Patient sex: F
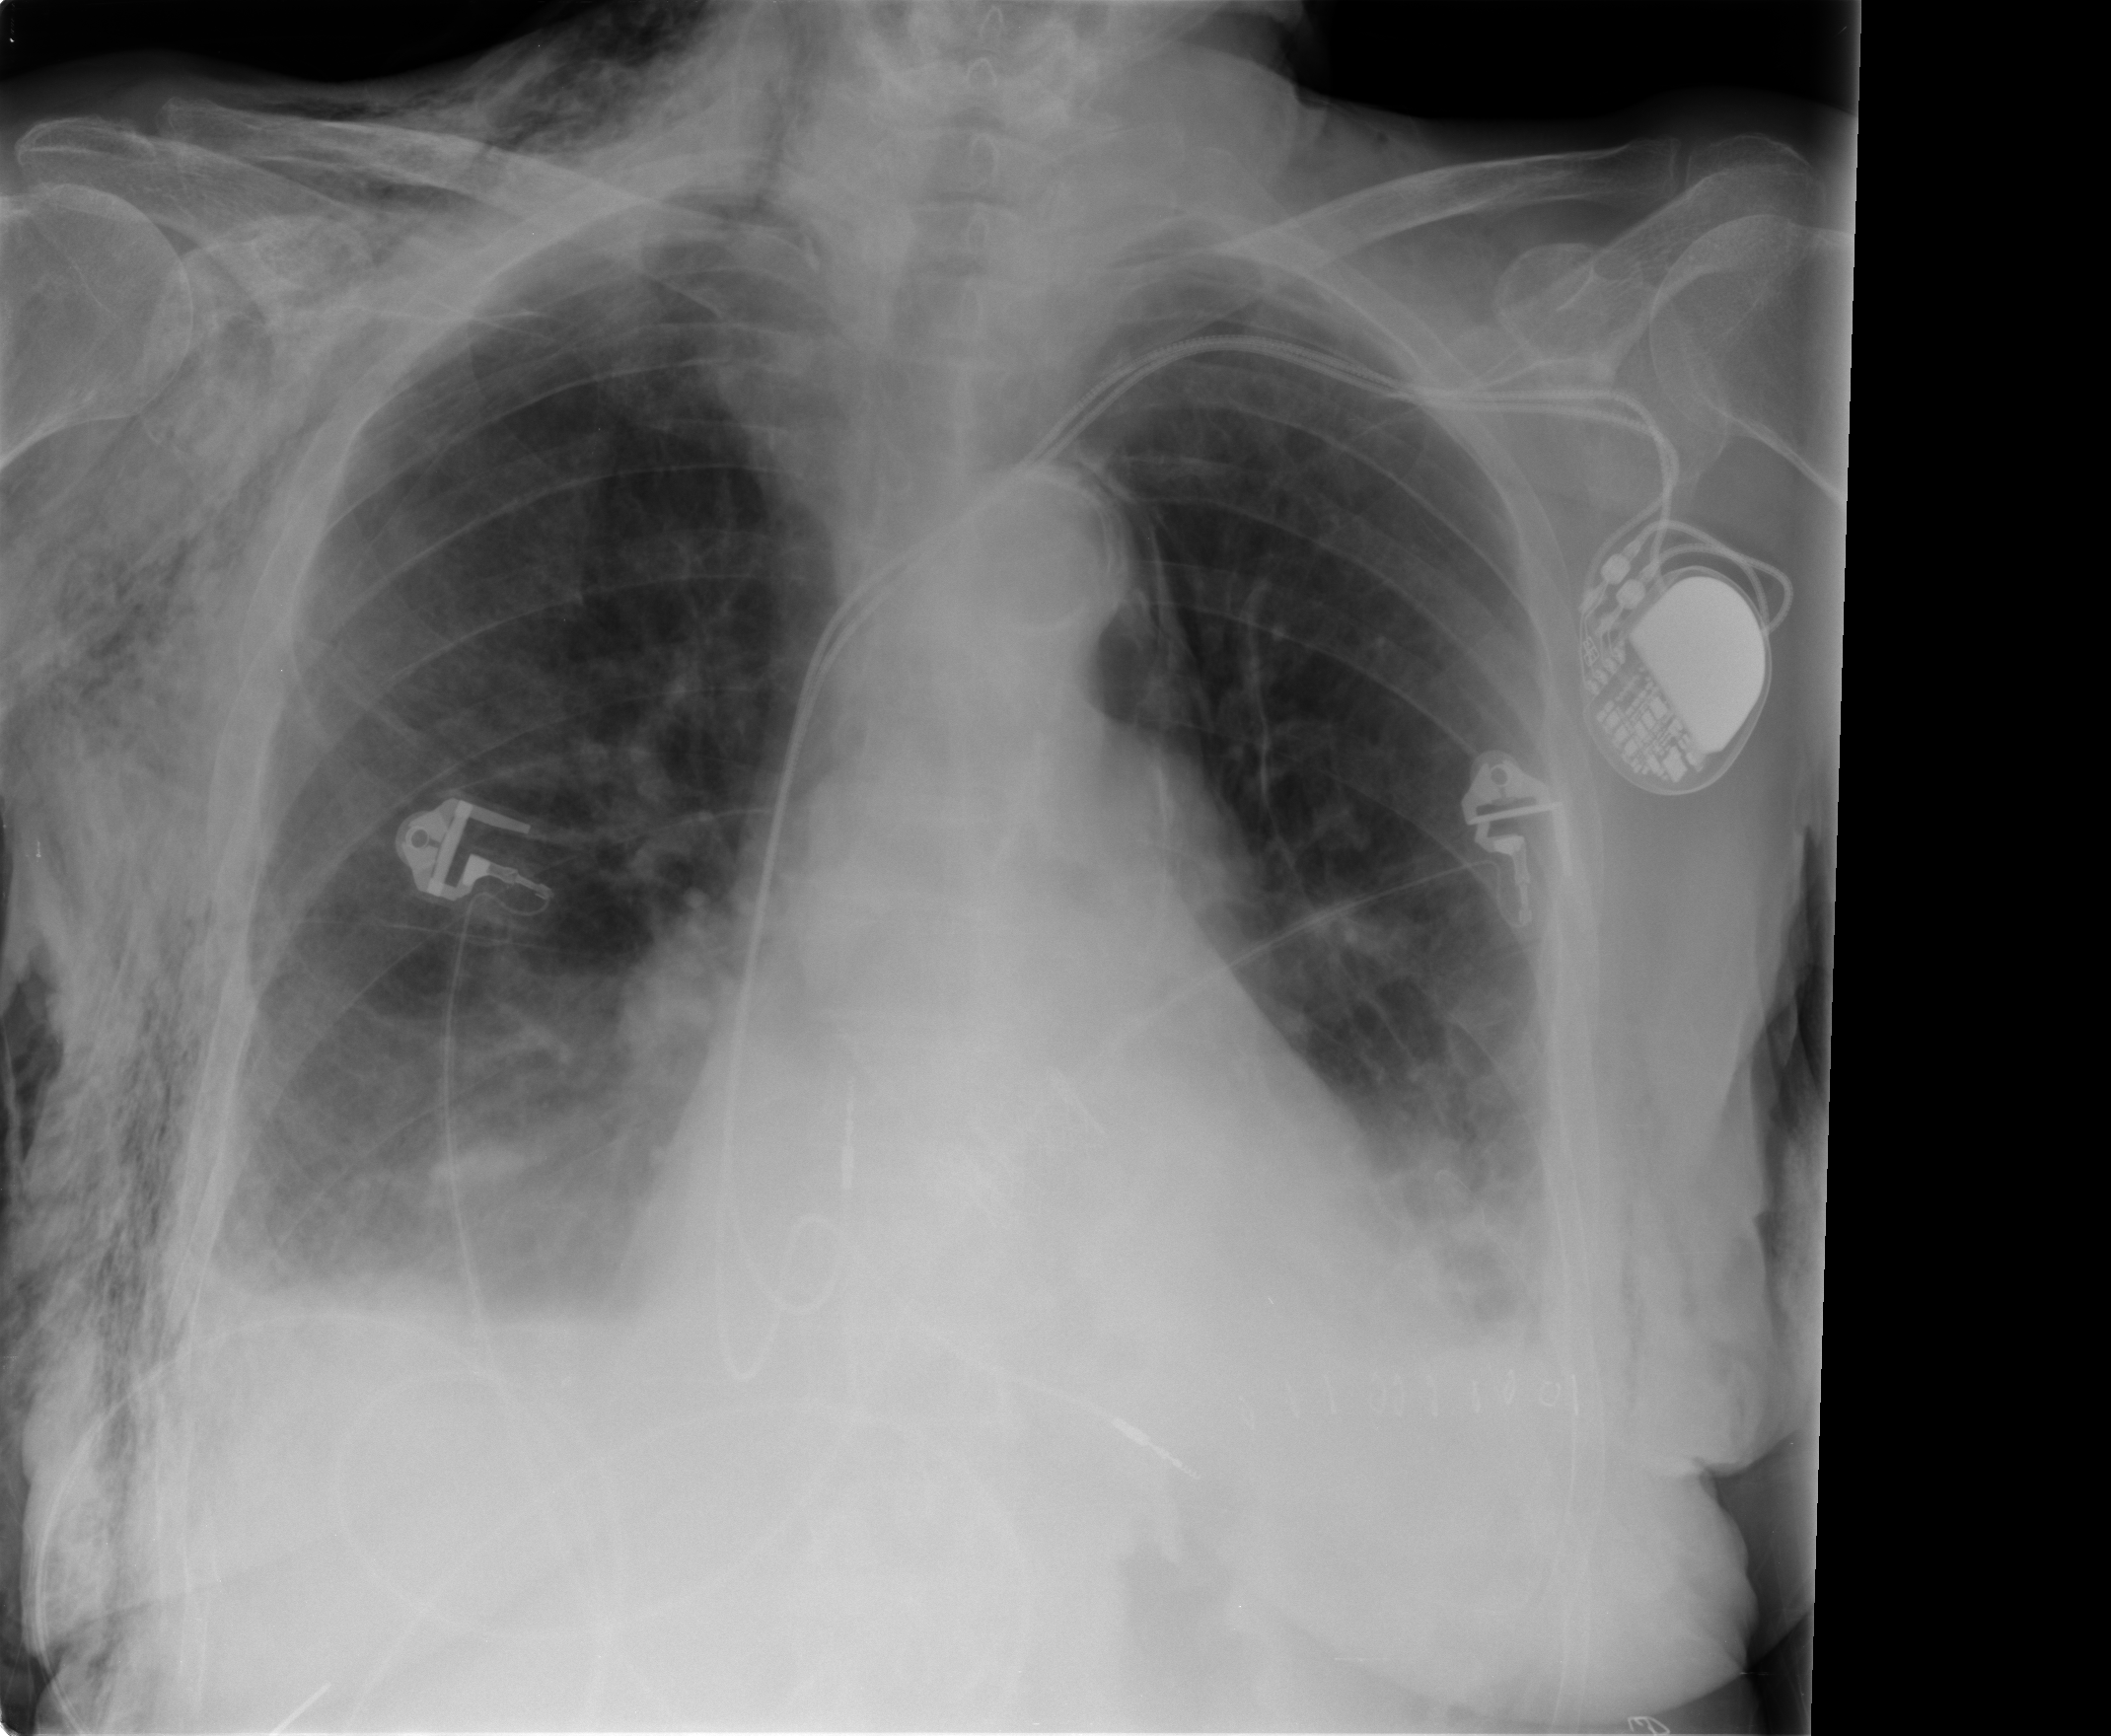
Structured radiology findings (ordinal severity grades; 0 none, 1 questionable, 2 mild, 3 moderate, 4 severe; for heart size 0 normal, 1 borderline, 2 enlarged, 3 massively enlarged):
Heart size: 0
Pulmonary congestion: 1
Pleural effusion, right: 2
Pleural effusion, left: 2
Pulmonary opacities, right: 0
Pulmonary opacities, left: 0
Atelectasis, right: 2
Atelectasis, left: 2